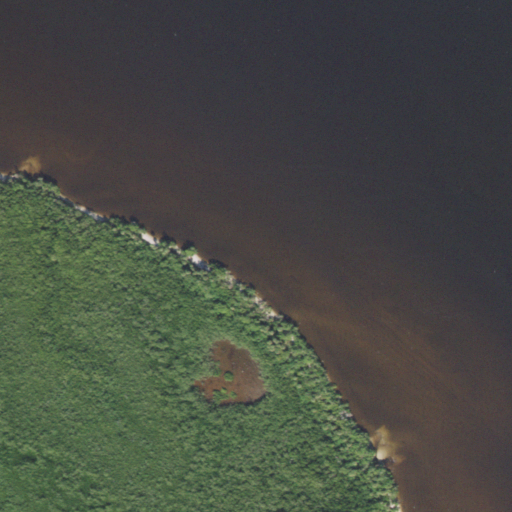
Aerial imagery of cape in Florida named Point Lonesom containing open water, woody wetlands, and herbaceous wetlands